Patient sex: M
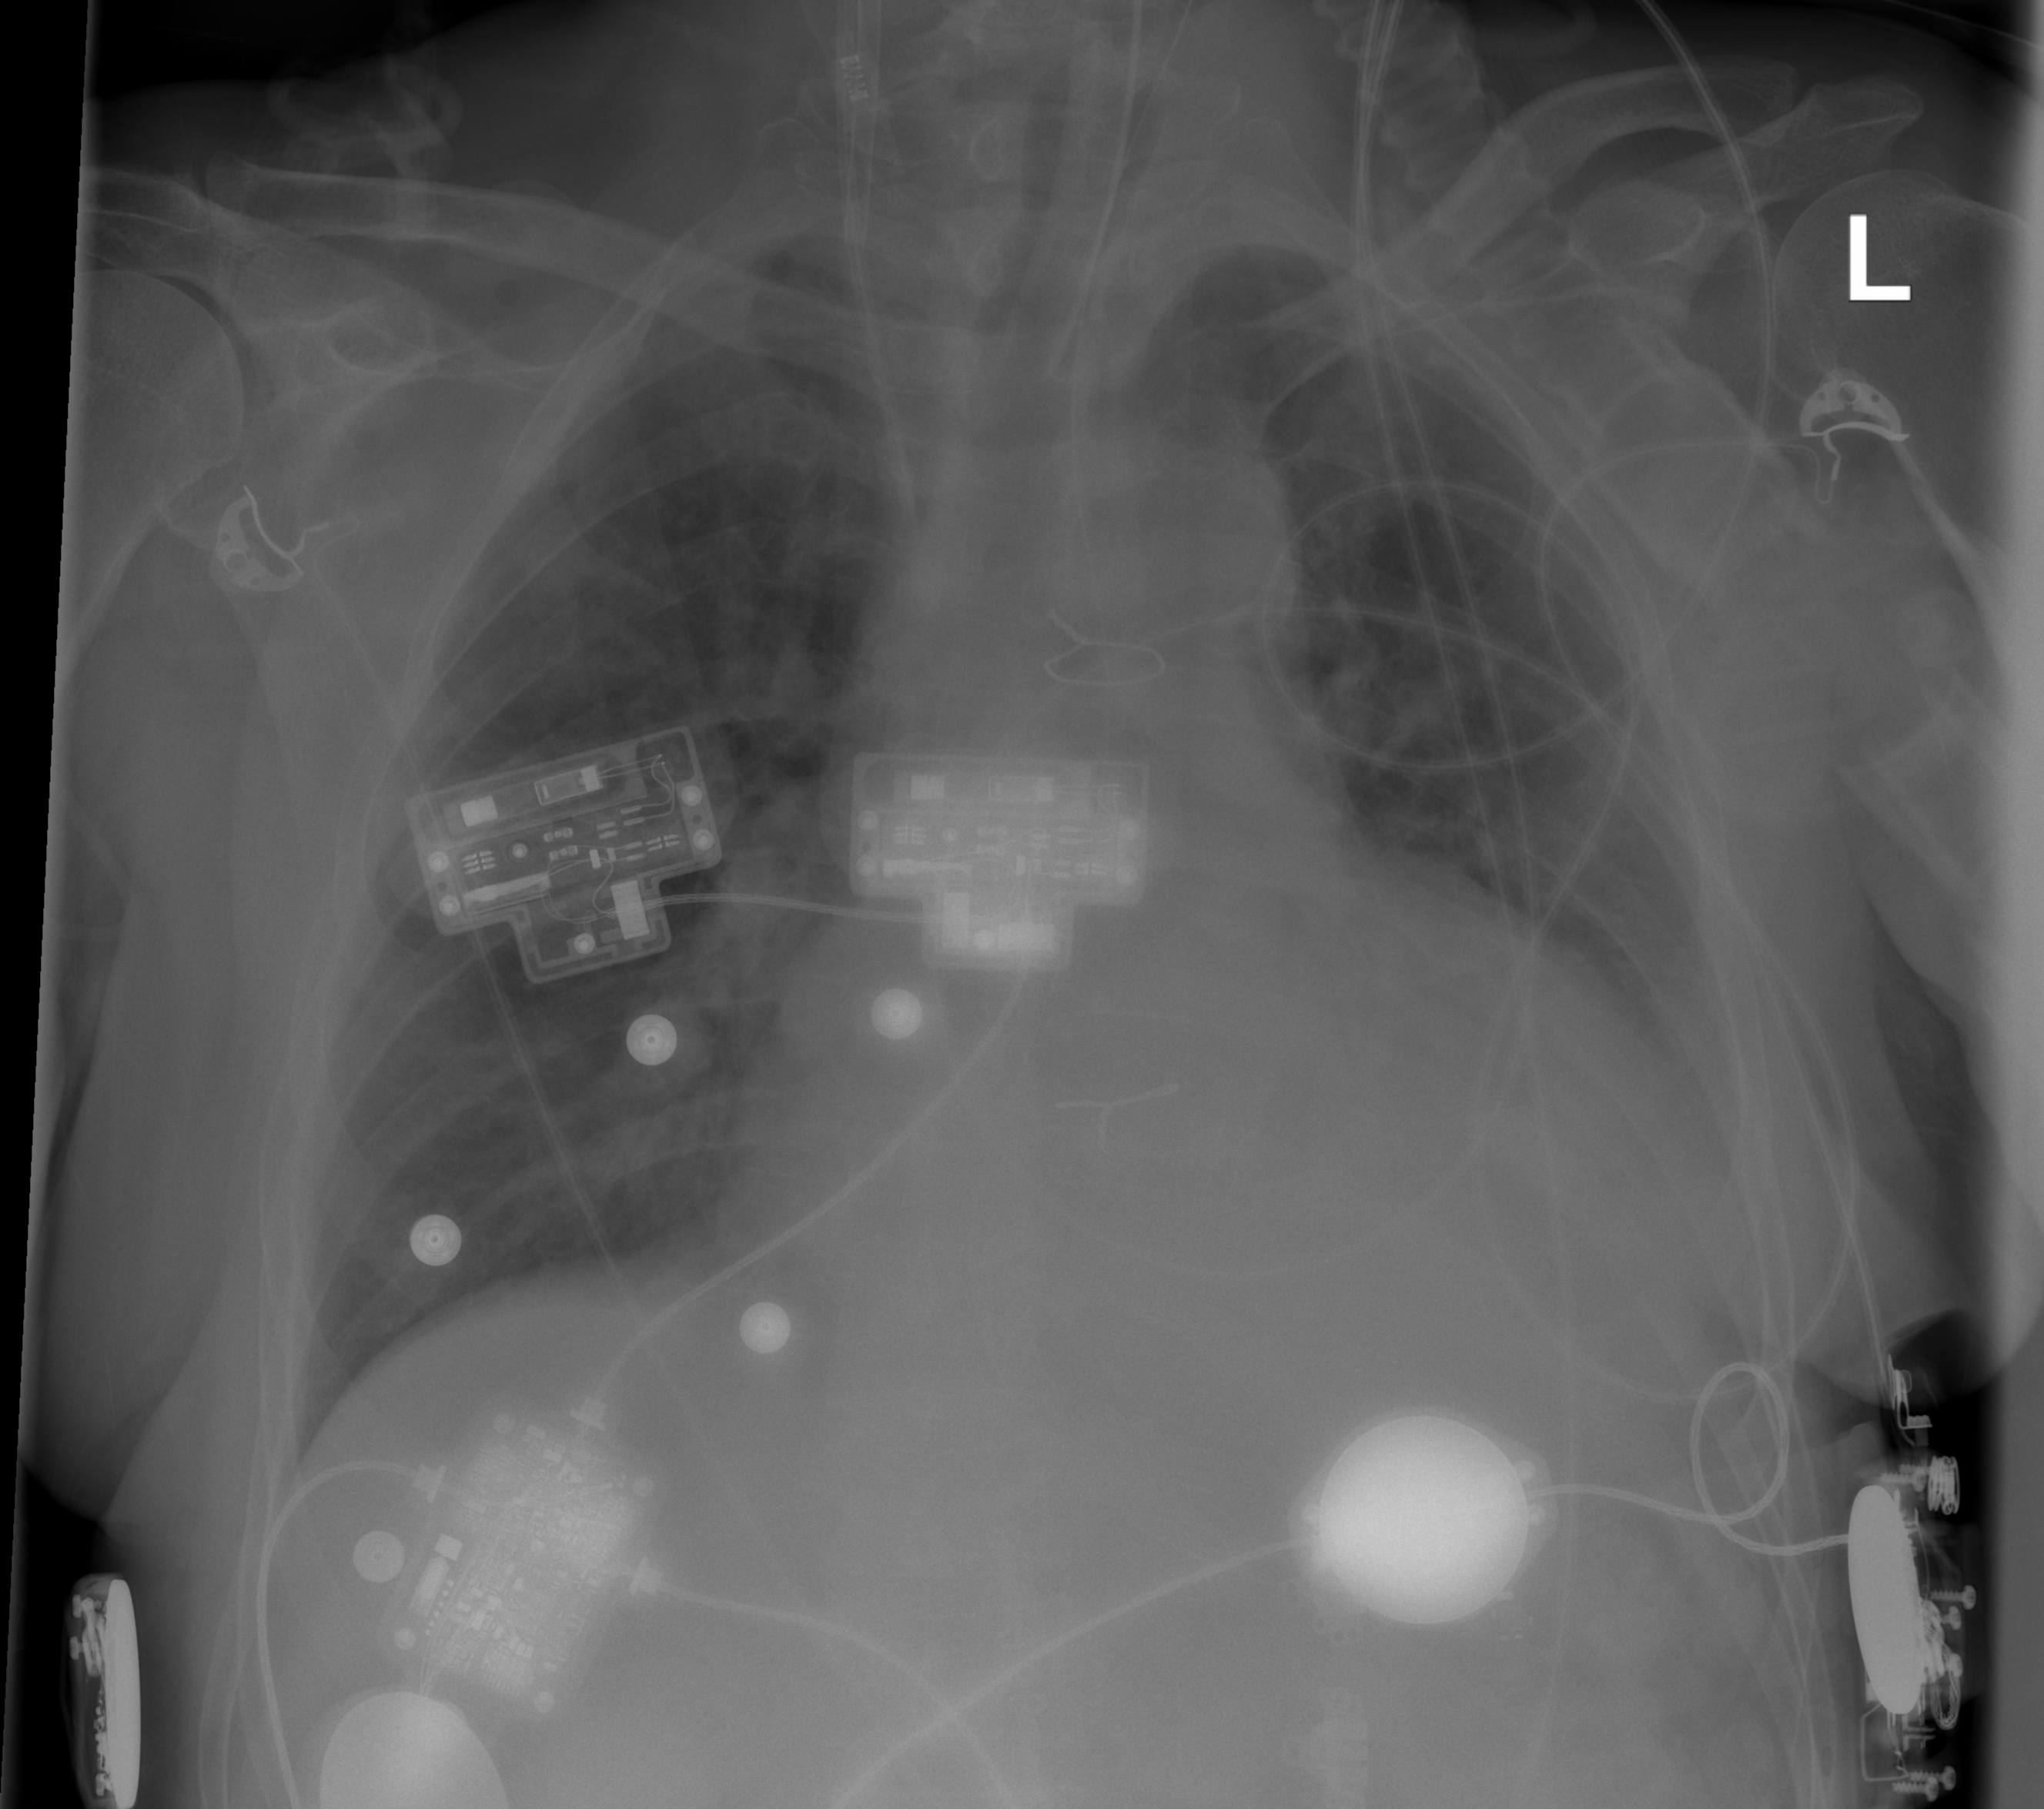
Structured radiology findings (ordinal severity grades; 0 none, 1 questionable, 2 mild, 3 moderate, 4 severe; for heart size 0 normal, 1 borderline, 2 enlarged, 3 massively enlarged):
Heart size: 2
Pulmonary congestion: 2
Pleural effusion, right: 0
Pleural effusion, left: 2
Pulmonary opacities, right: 0
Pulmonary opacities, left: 0
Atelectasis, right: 2
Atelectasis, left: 2